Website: apple
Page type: billing-address
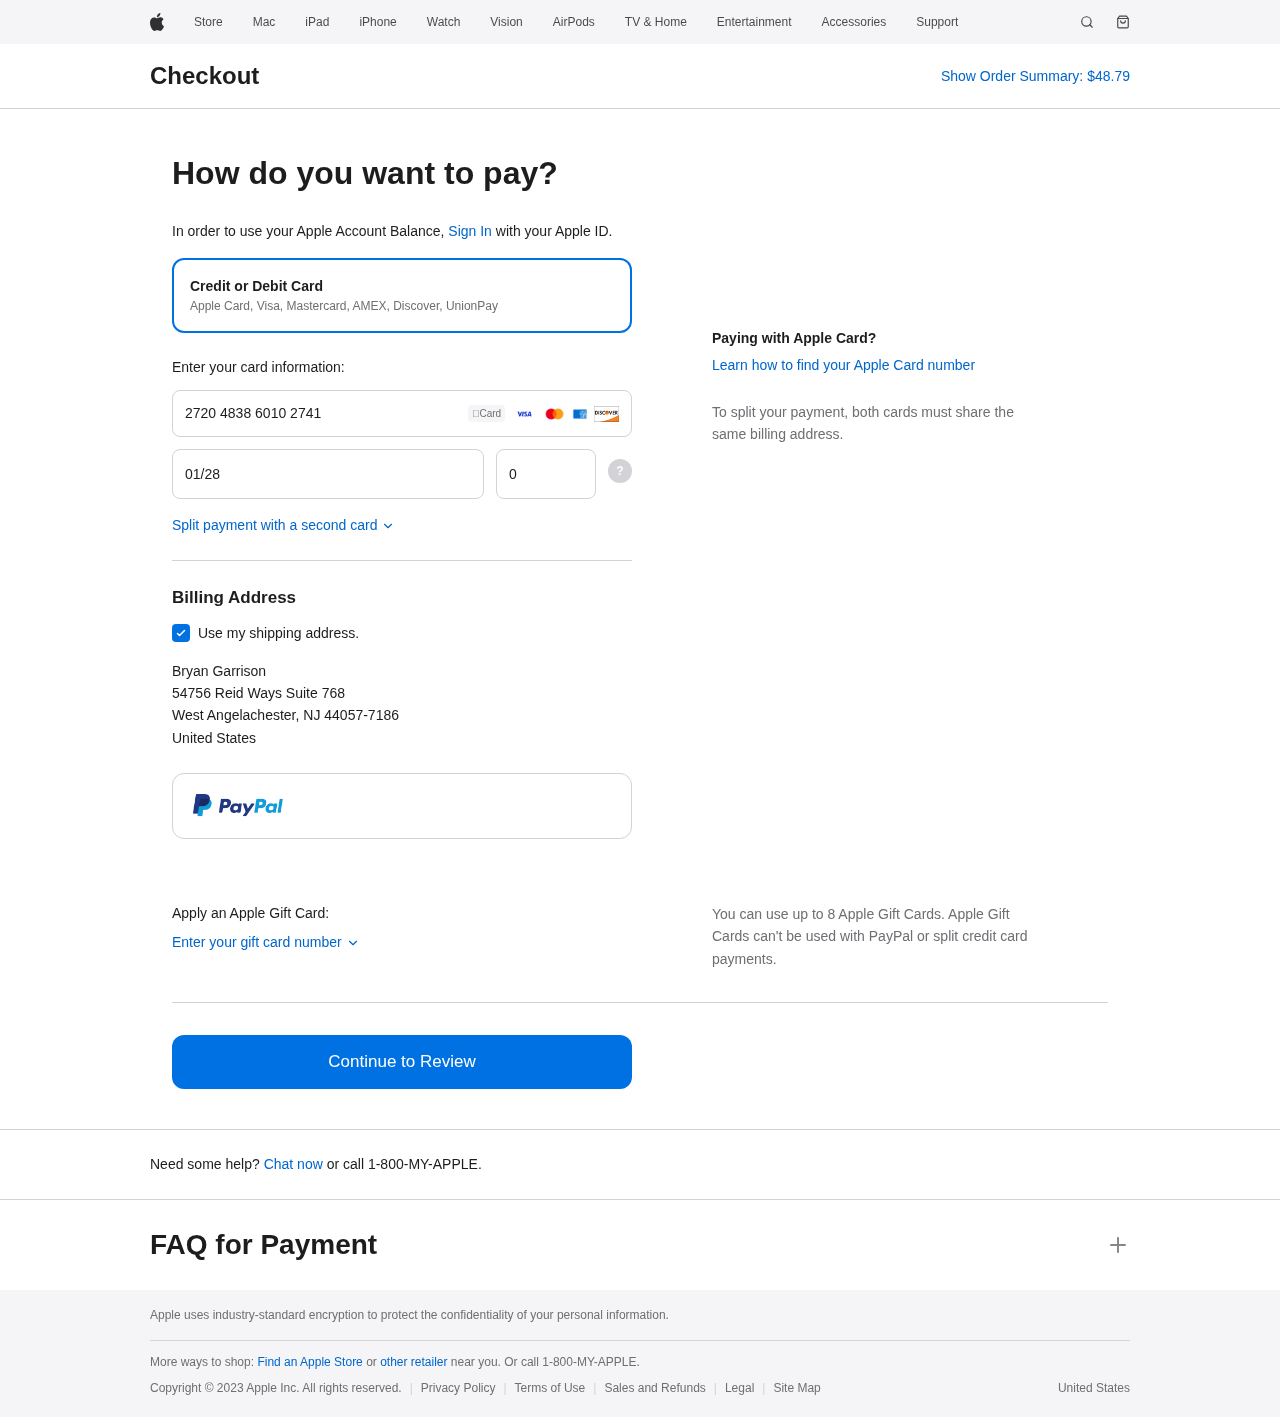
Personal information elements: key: PII_CARD_CVV
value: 020
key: PII_CARD_EXPIRY
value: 01/28
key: PII_CARD_NUMBER
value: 2720 4838 6010 2741
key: PII_CITY
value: West Angelachester
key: PII_COUNTRY
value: United States
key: PII_FULLNAME
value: Bryan Garrison
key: PII_POSTCODE_FULL
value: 44057-7186
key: PII_STATE_ABBR
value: NJ
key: PII_STREET
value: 54756 Reid Ways Suite 768
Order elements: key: ORDER_TOTAL
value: $48.79